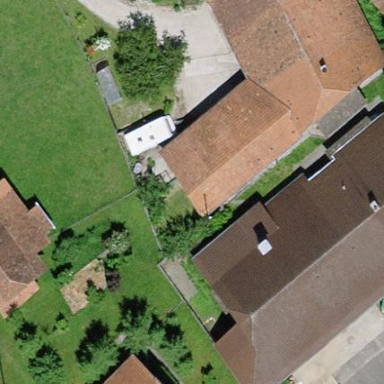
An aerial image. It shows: Farm building.